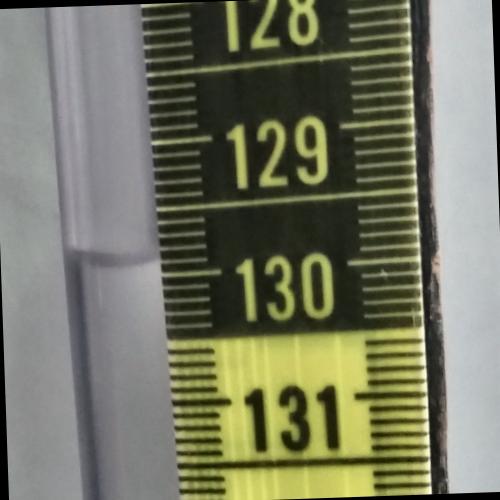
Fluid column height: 130.9 cm